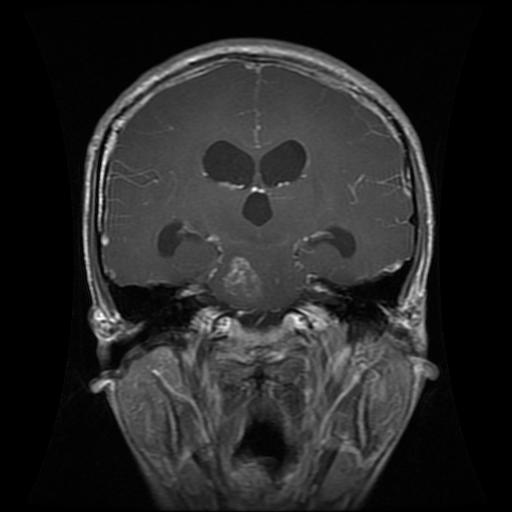
Label: glioma